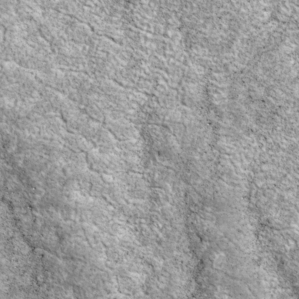
Label: non_frost